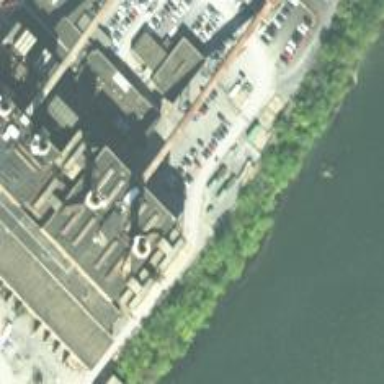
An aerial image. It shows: Generator is pictured.